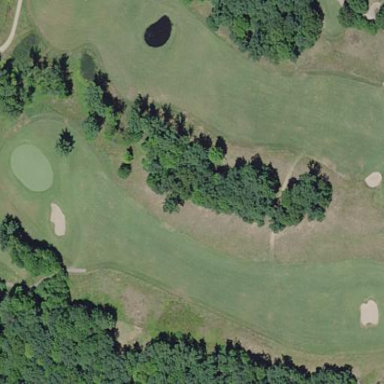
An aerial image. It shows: Grassy area designated as golf fairway.